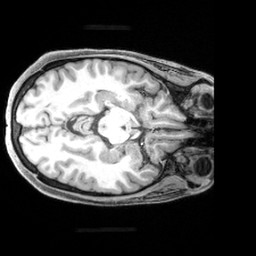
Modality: T1w
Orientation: axial